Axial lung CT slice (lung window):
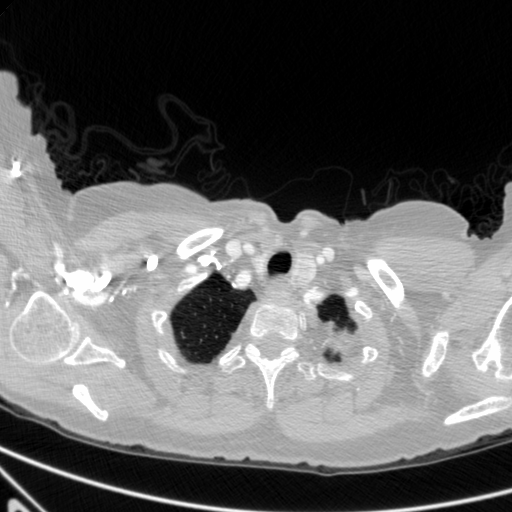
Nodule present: no